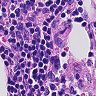
Metastatic tissue present: no